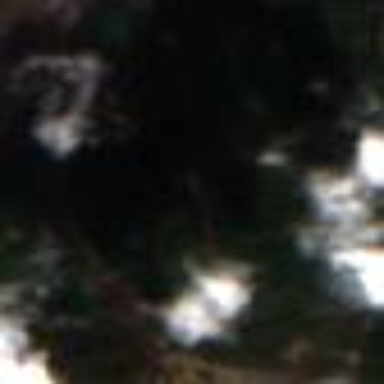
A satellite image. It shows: Forest area.